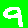
Digit: 9